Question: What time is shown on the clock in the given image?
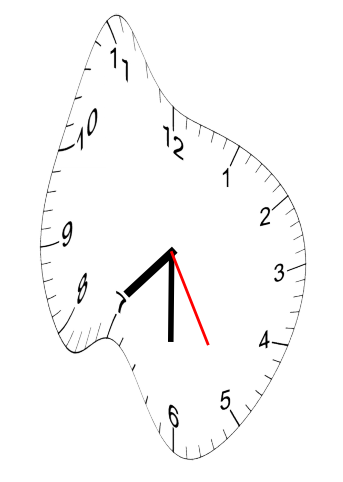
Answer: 07:30:25